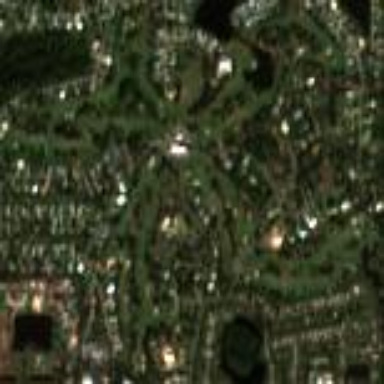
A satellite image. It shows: Golf course surrounded by greenery.